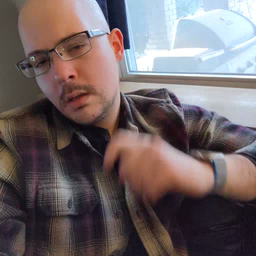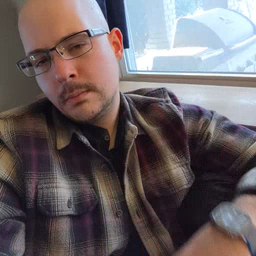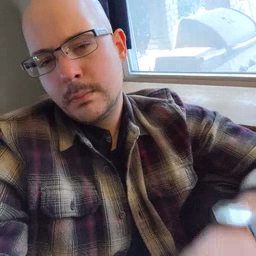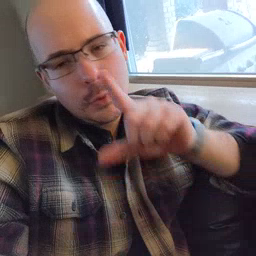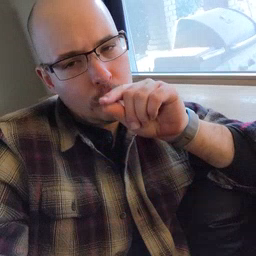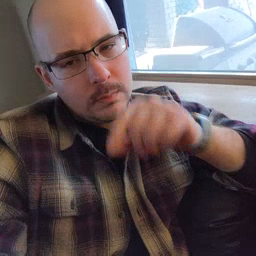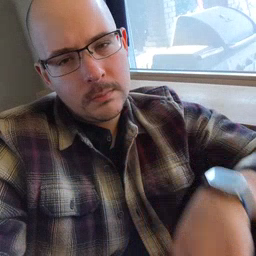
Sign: bird